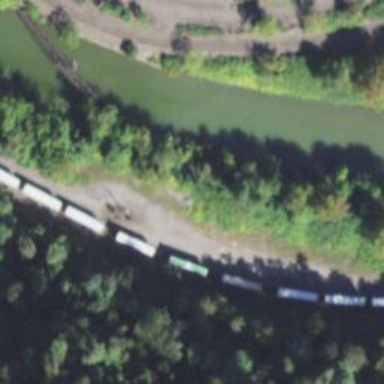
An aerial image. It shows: Abandoned railway.